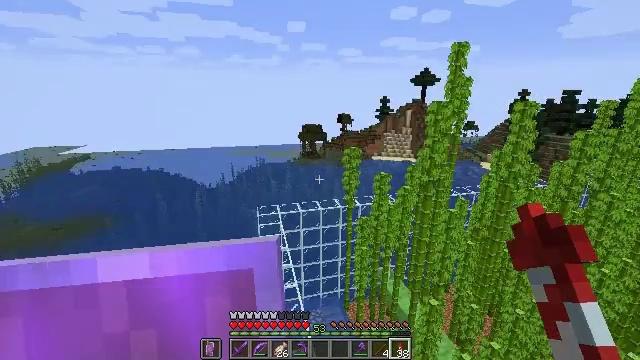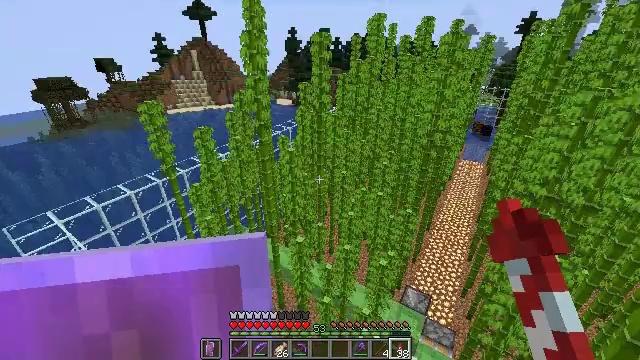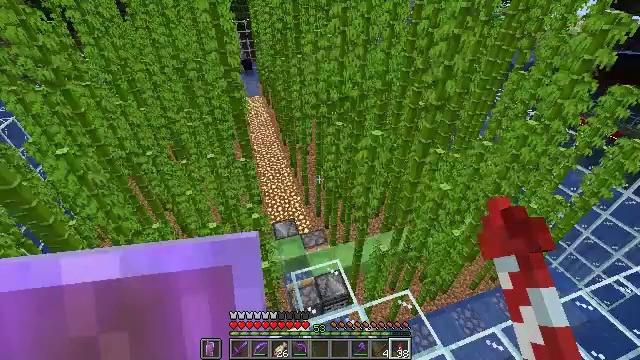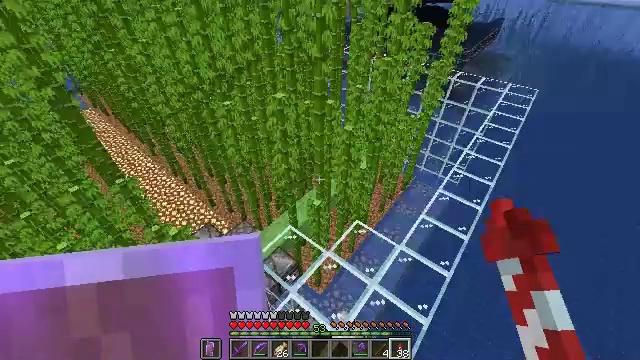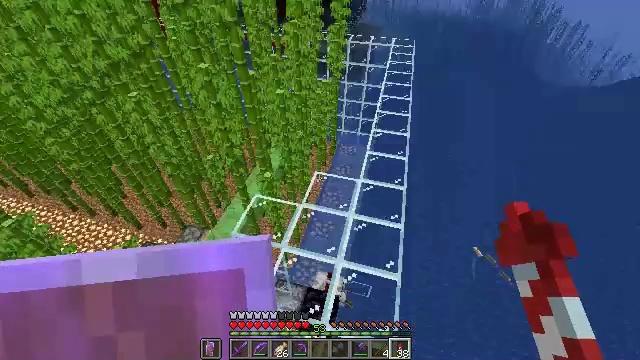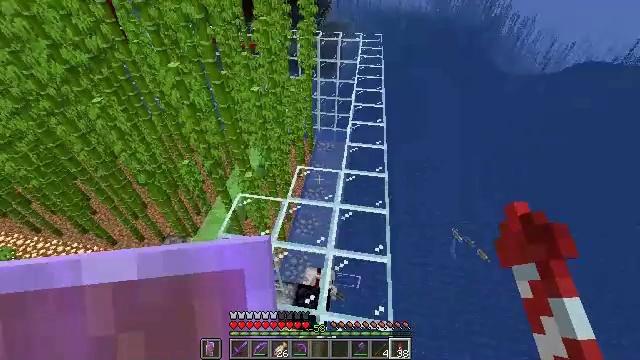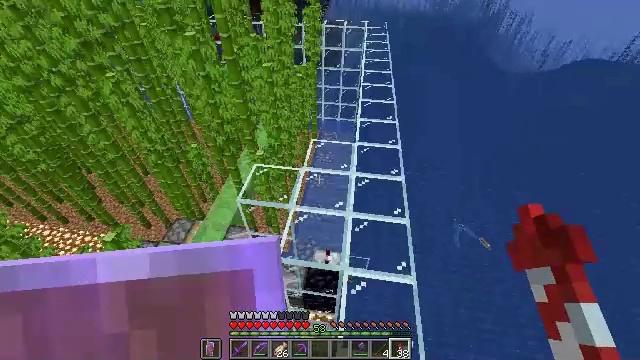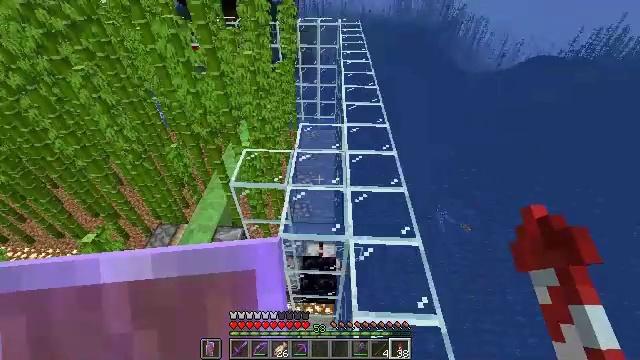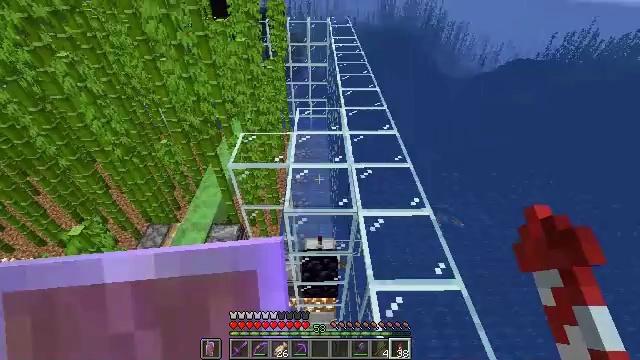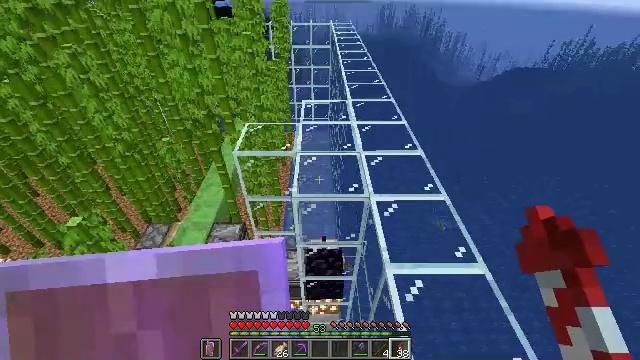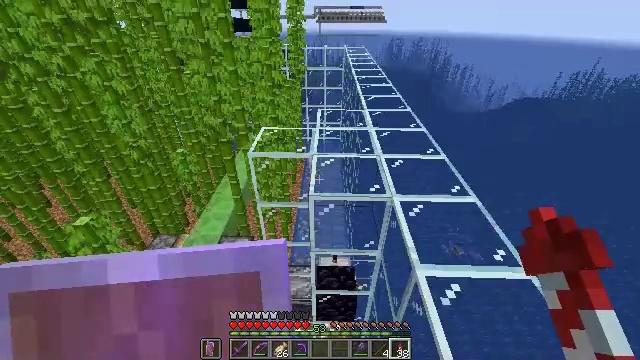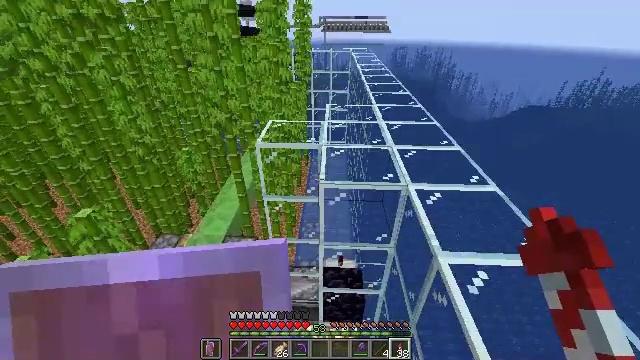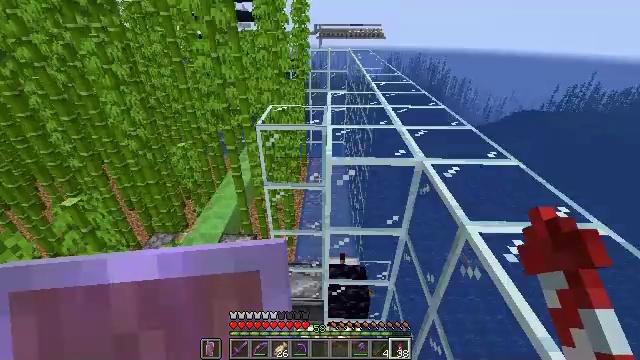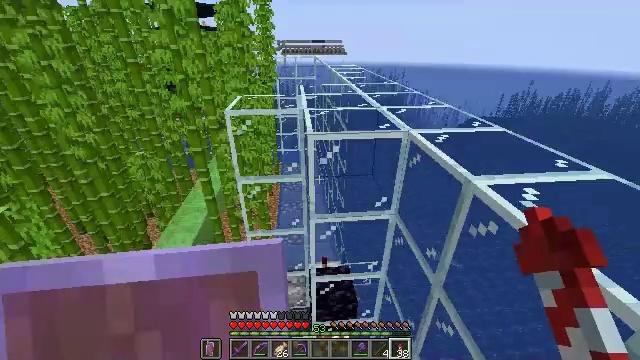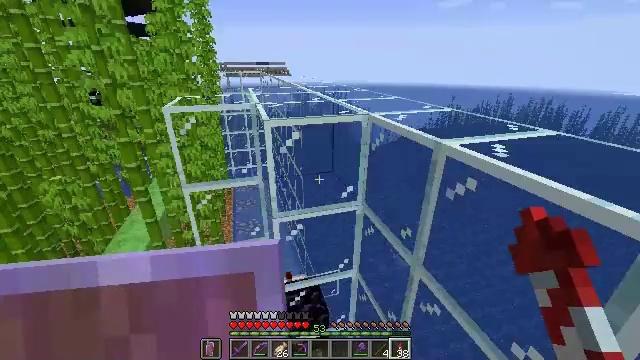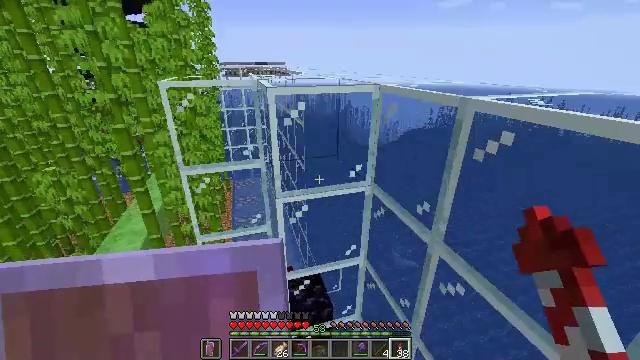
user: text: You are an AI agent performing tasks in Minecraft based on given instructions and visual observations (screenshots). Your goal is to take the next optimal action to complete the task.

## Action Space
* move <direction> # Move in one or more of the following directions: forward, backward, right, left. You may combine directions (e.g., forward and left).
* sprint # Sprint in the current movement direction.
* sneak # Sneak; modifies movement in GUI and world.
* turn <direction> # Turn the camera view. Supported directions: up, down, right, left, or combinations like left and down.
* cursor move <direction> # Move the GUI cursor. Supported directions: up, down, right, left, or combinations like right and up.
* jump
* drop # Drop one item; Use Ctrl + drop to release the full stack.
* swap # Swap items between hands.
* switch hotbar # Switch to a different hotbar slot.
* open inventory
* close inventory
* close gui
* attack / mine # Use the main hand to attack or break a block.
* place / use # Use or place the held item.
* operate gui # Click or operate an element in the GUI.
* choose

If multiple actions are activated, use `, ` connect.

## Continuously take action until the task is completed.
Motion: motion action
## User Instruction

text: Break the sticky piston to collect it.
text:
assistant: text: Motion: turn right and down
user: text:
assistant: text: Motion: turn right and down
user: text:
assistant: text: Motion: turn right and down
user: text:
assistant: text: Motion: turn right and down
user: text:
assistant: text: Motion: turn right
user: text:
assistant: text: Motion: no_op
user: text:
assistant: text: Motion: turn right and up
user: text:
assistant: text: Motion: turn right and up
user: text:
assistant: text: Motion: turn up
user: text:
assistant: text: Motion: turn left and up
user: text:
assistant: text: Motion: turn up
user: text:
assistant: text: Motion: turn up
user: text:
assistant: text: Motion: turn right and up
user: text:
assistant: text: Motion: turn right and up
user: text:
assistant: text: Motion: no_op
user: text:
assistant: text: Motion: turn left
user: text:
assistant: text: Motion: turn left
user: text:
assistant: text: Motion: turn left and up
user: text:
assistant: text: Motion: turn left and up
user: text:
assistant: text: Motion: no_op
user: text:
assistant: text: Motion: no_op
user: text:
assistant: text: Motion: no_op
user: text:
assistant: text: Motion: no_op
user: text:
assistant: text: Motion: no_op
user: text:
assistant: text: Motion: no_op
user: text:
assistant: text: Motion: no_op
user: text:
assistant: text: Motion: no_op
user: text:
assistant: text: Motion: no_op
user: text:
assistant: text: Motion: no_op
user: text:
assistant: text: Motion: no_op